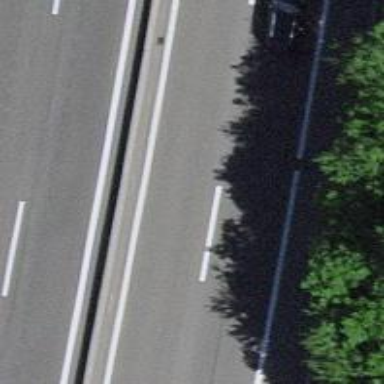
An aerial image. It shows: Asphalt motorway.